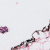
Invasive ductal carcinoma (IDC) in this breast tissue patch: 0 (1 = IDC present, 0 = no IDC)